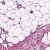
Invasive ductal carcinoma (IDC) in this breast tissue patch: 0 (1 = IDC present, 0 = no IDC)